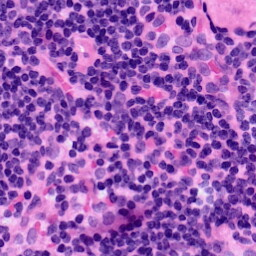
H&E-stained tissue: LymphNode